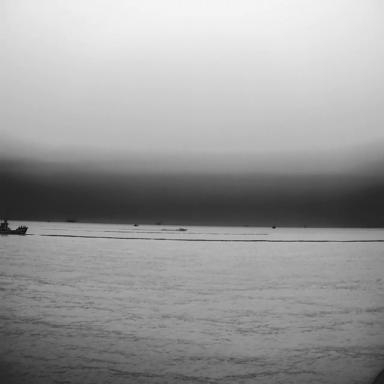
There are three objects shown in the infrared image, including two bulk_carriers, and a canoe.